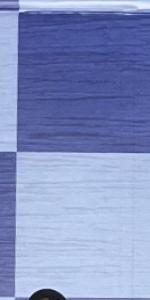
Label: Empty